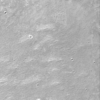
Label: not_dusty